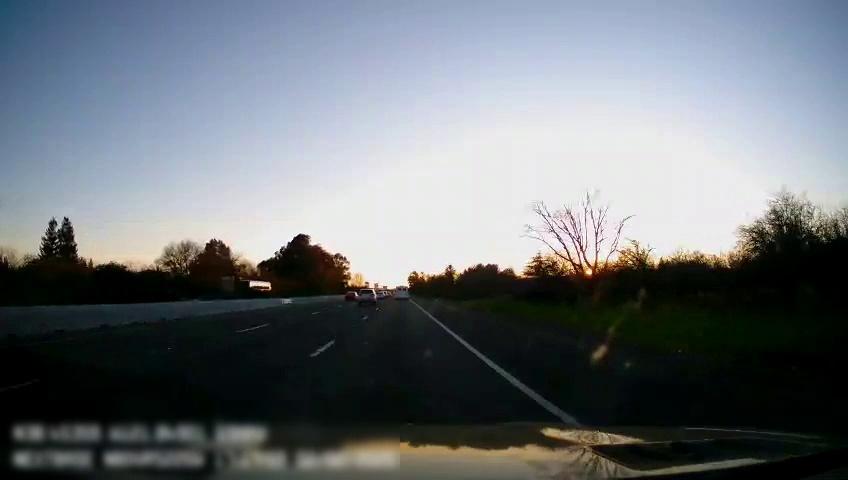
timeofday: Dusk/Dawn/Twilight
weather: Sunny
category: Drivable Space
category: Vehicles | Truck
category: Vehicles | Other LV
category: Vehicles | Car
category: Vehicles | SUV
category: Vehicles | Car
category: Lanes | Current Lane
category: Lanes | Alternate Lane
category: Lanes | Alternate Lane
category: Lanes | Alternate Lane